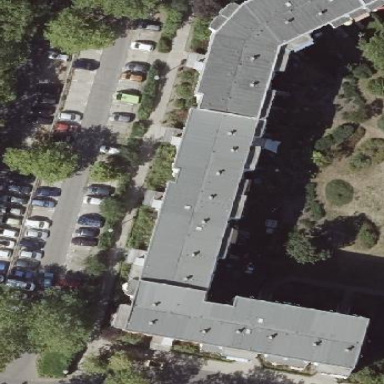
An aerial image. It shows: Street-side parking area.